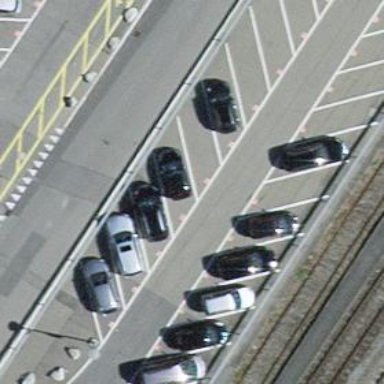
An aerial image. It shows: Street-side parking area with diagonal orientation. It is asphalt surface. Visitors can park and ride here.